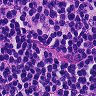
Metastatic tissue present: no